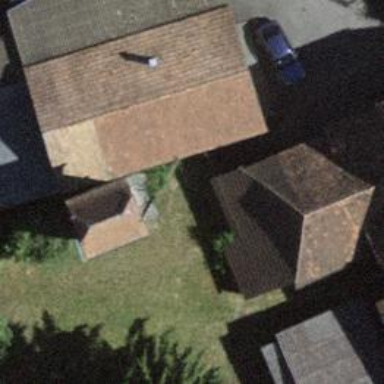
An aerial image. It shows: Barn.